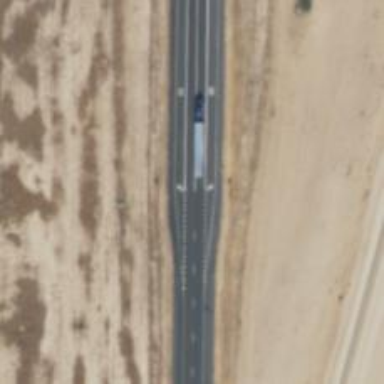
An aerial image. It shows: Expressway with asphalt surface classified as trunk highway.